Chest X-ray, PA view. Patient: 60 years old, sex F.
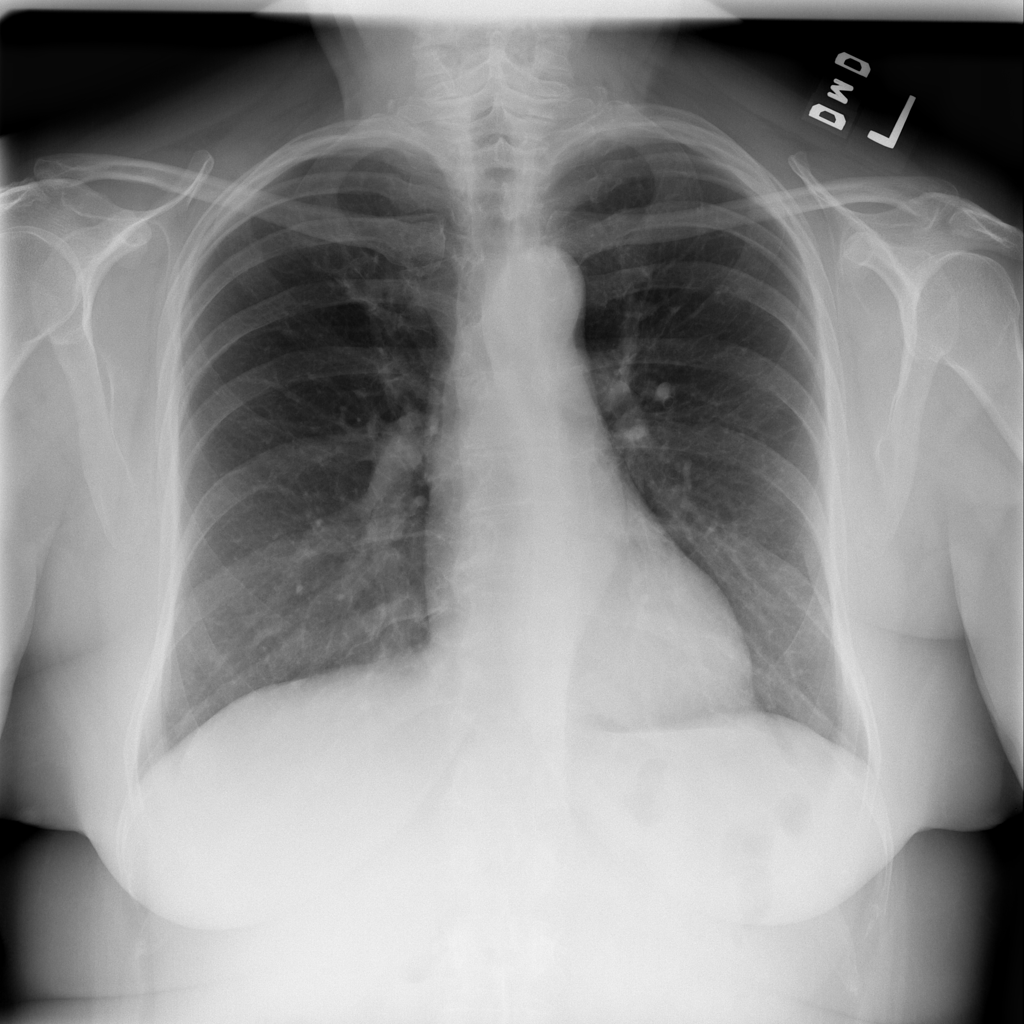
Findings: No Finding